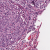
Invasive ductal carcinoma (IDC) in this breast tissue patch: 0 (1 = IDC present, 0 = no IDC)